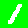
Digit: 1